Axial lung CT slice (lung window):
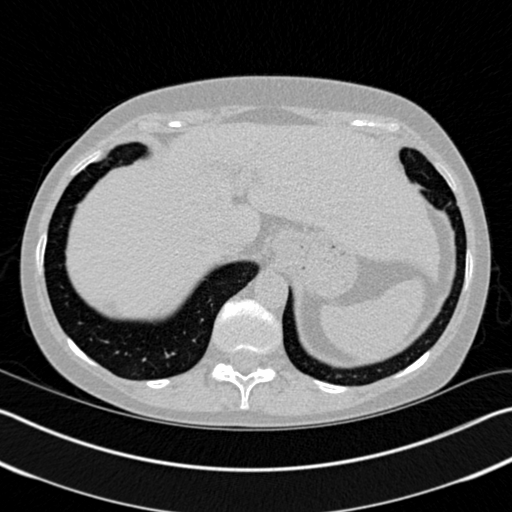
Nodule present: no